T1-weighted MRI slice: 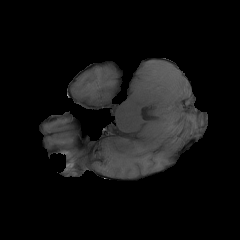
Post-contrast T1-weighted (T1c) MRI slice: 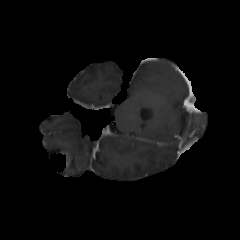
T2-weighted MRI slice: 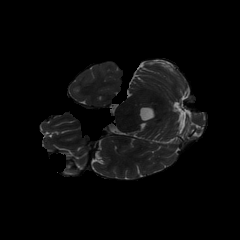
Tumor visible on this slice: no